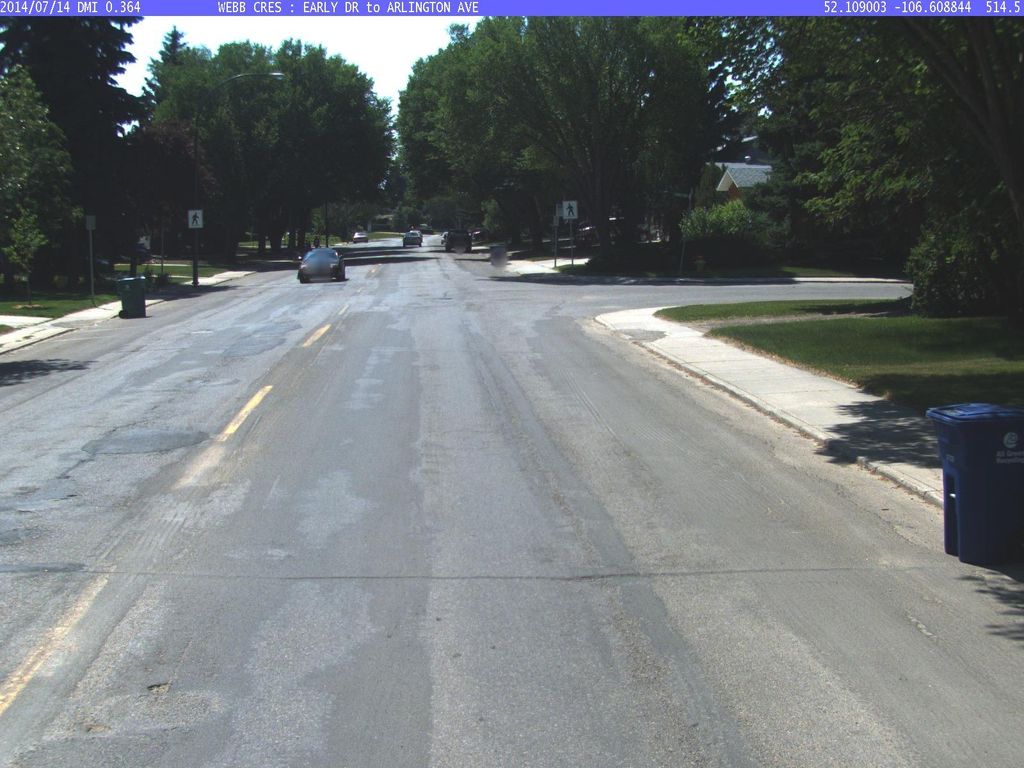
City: saskatoon